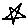
Label: star